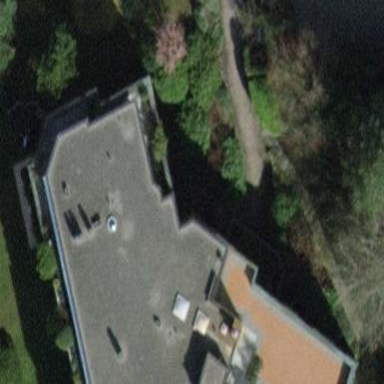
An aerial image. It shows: The building has flat roof oriented across. The roof is major part of the building.